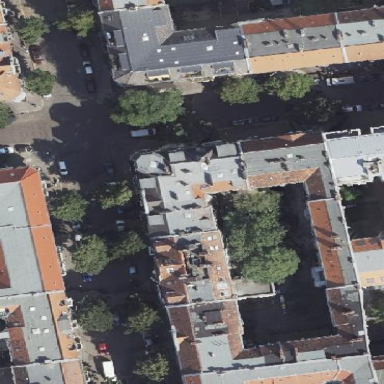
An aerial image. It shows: Building with apartments featuring unique double saltbox roof shape.